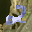
Label: 2